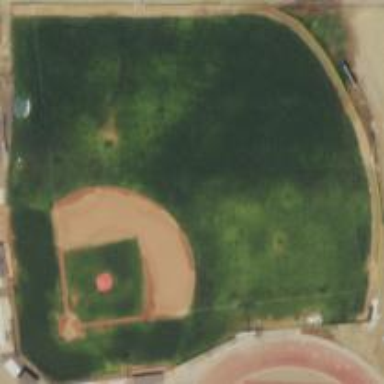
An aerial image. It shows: Baseball pitch for leisure land activities.